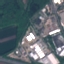
Land use / land cover class: Industrial